The image is a wavelet scalogram (time versus scale/frequency) of a rolling-element bearing's vibration signal. Classify the bearing condition as one of: normal, inner_race, outer_race, ball.
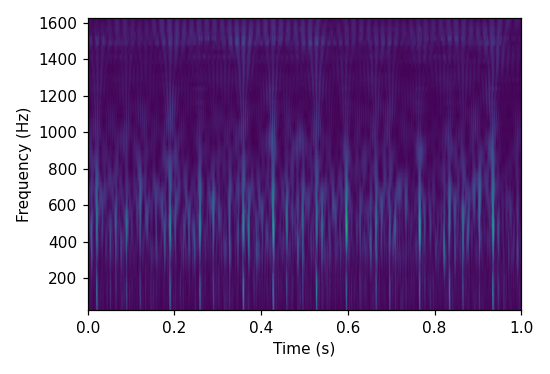
Answer: inner_race